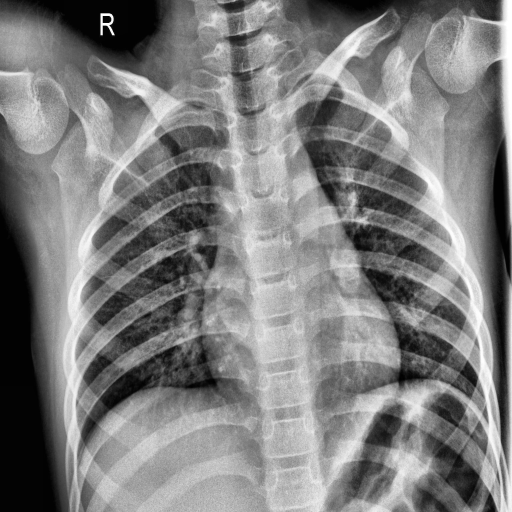
Finding: NORMAL